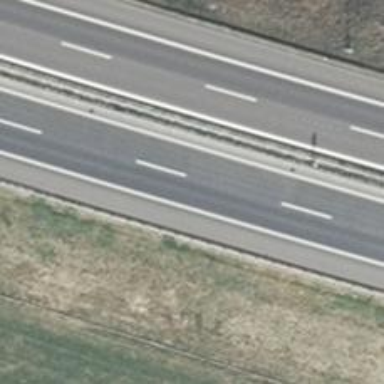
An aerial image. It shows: Asphalt motorway.